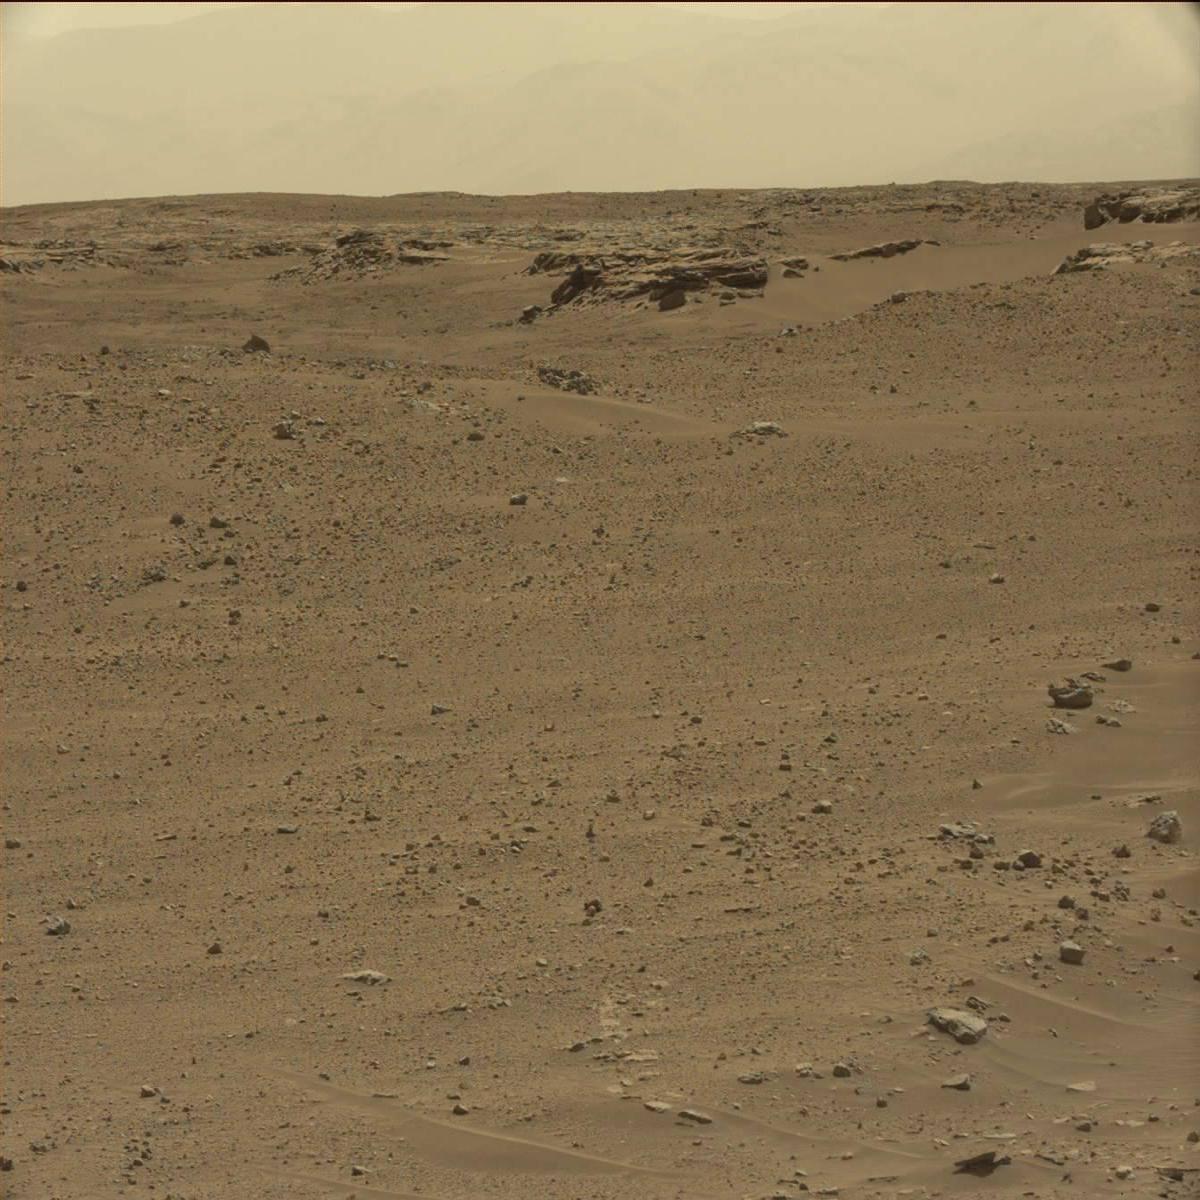
Terrain classes present: Bedrock, Ridge, Rock, Sand / Soil, Sky